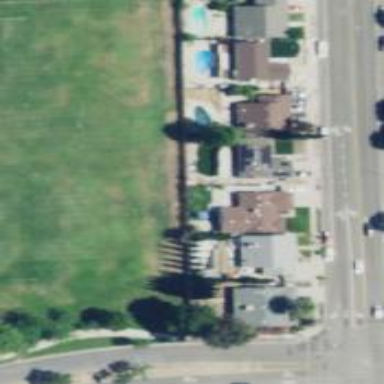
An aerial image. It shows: Outdoor swimming pool which is inground. This leisure land feature provides refreshing space for relaxation.